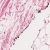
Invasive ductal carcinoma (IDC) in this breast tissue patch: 0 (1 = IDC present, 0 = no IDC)